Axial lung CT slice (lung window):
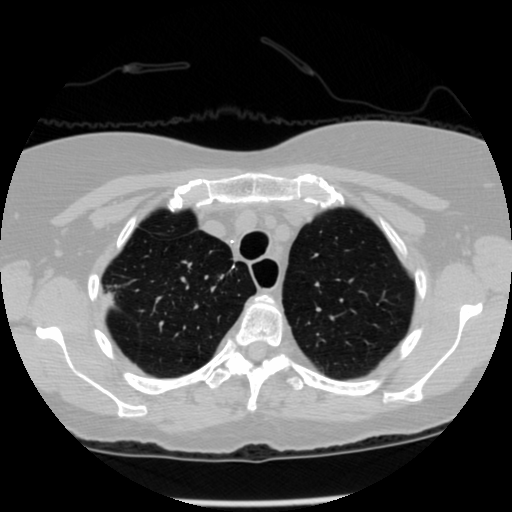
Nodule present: no